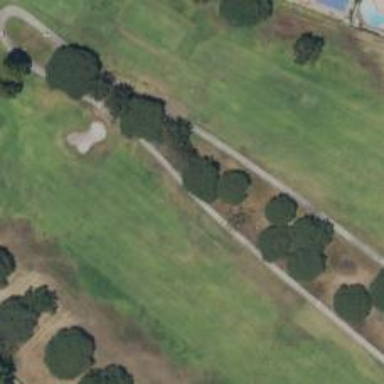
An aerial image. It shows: Asphalt path that serves as golf cartpath.